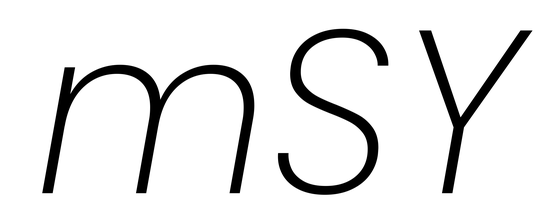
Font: Poppins-ExtraLightItalic